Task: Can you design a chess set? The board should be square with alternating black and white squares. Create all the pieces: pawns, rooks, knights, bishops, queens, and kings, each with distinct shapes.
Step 312:
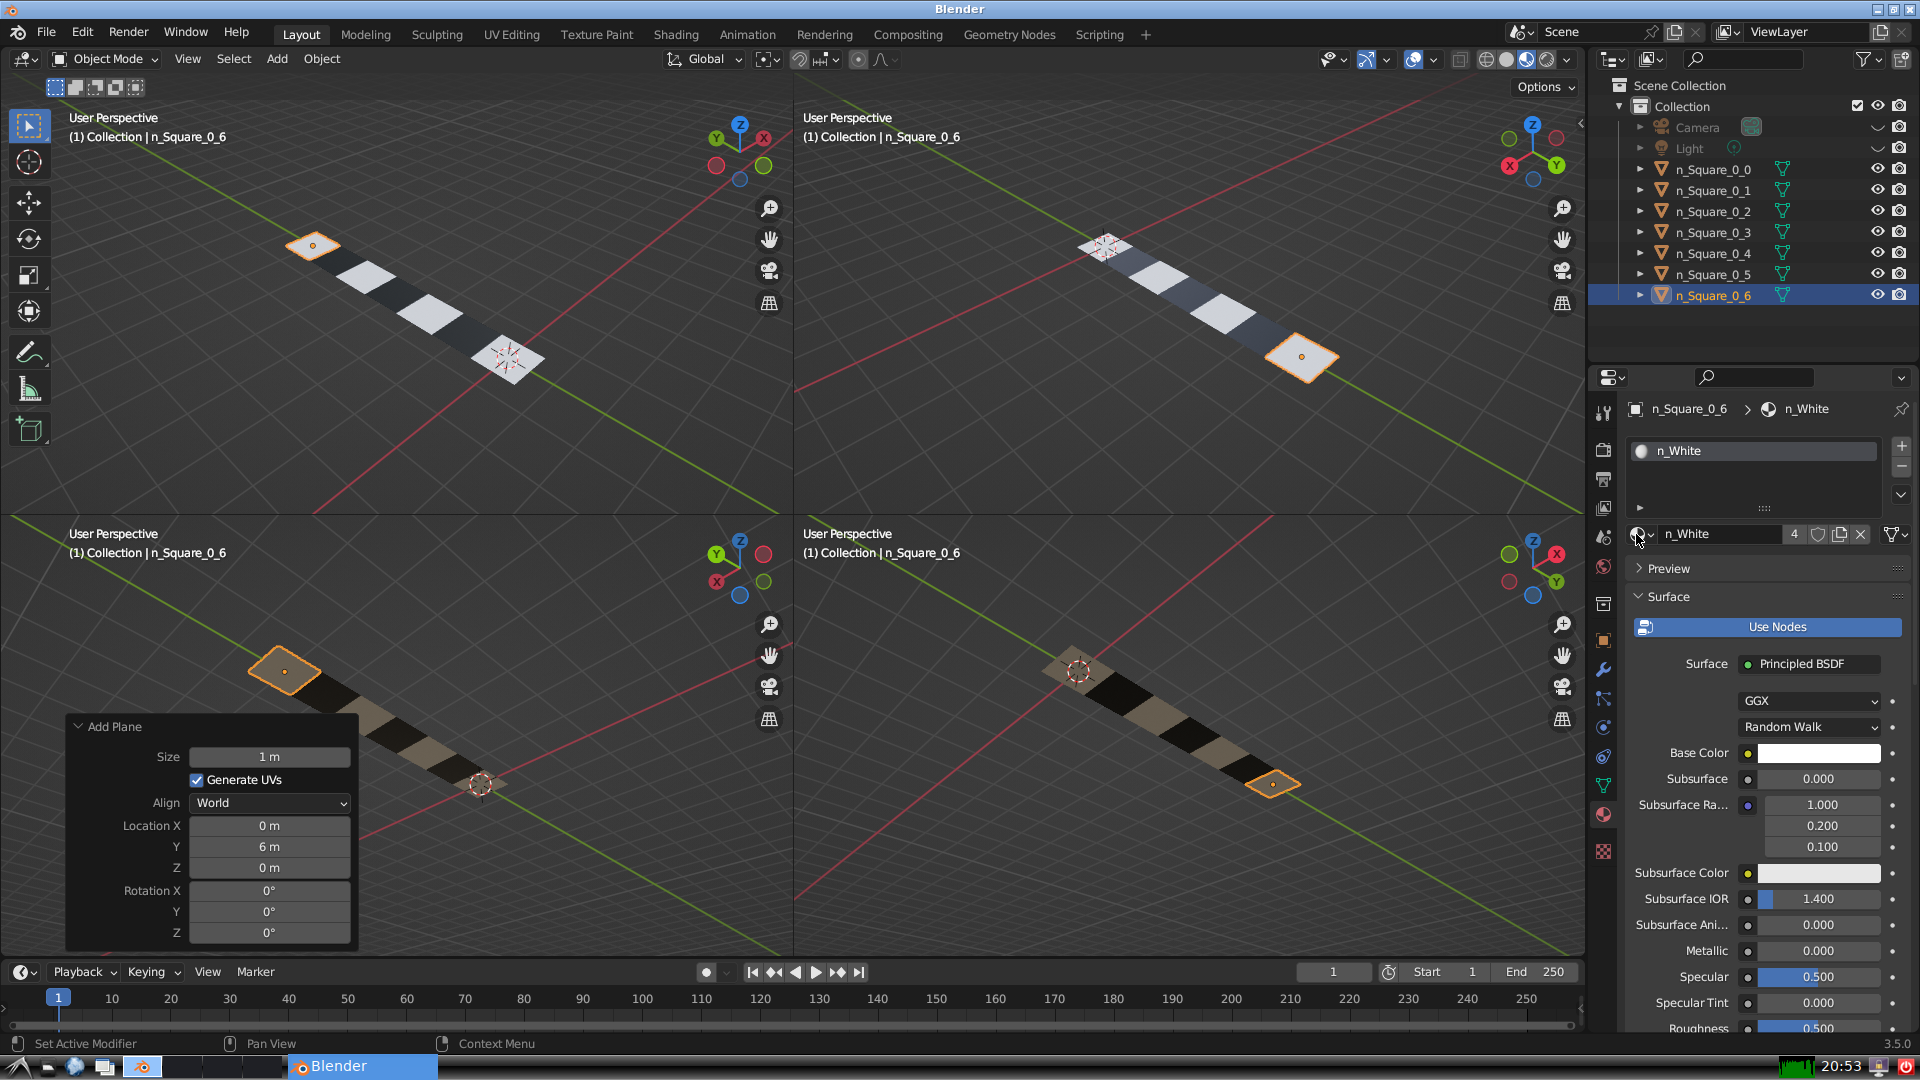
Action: {"mouse_move": [278, 58]}